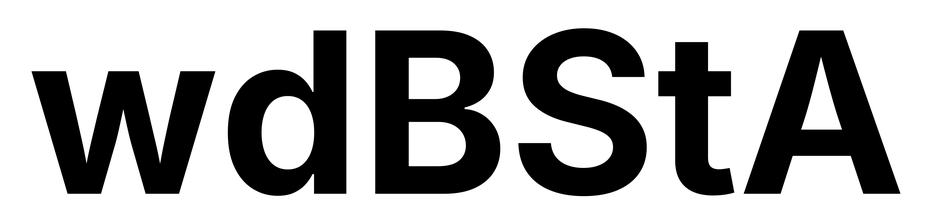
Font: Inter_Bold